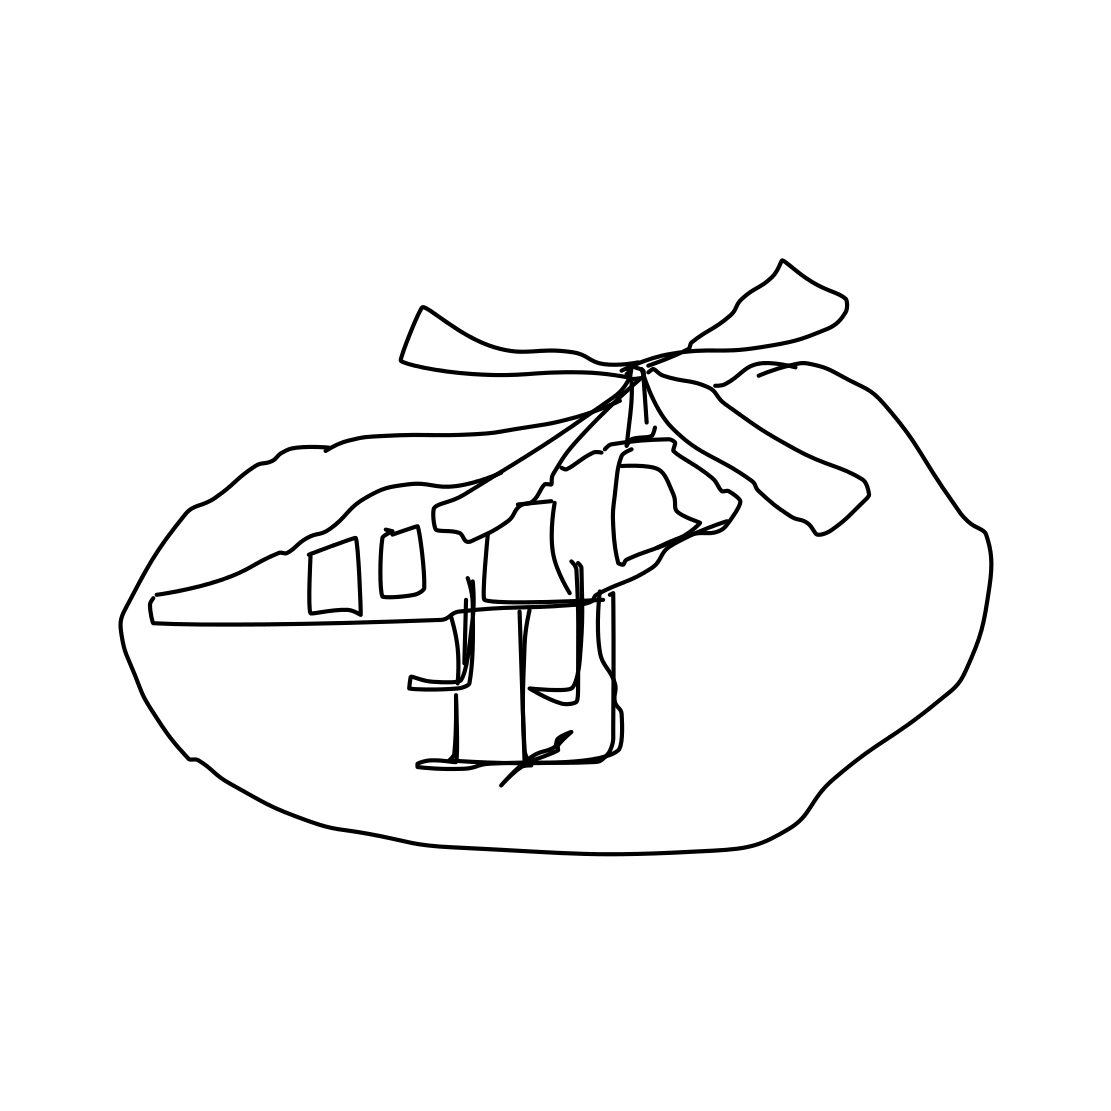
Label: helicopter